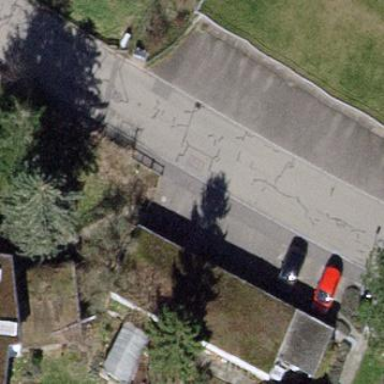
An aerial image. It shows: Group of garages.